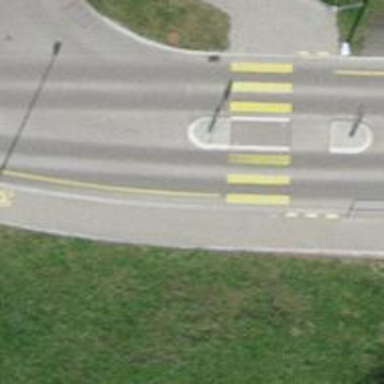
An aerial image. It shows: Zebra crossing with crossing island.